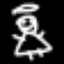
Label: angel